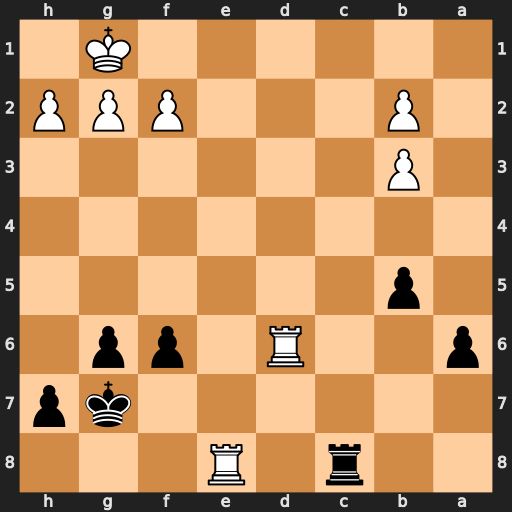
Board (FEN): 2r1R3/6kp/p2R1pp1/1p6/8/1P6/1P3PPP/6K1
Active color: b
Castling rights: -
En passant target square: -
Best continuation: Rc1+ Rd1 Rxd1+ Re1 Rxe1#